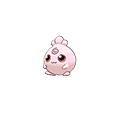
Pok\u00e9mon: igglybuff